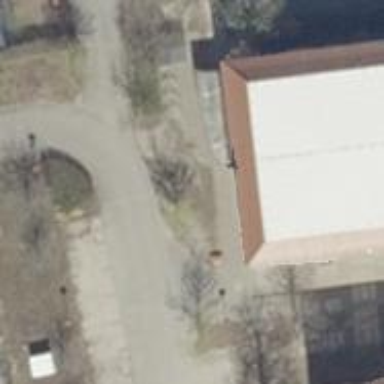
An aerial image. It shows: Community center.